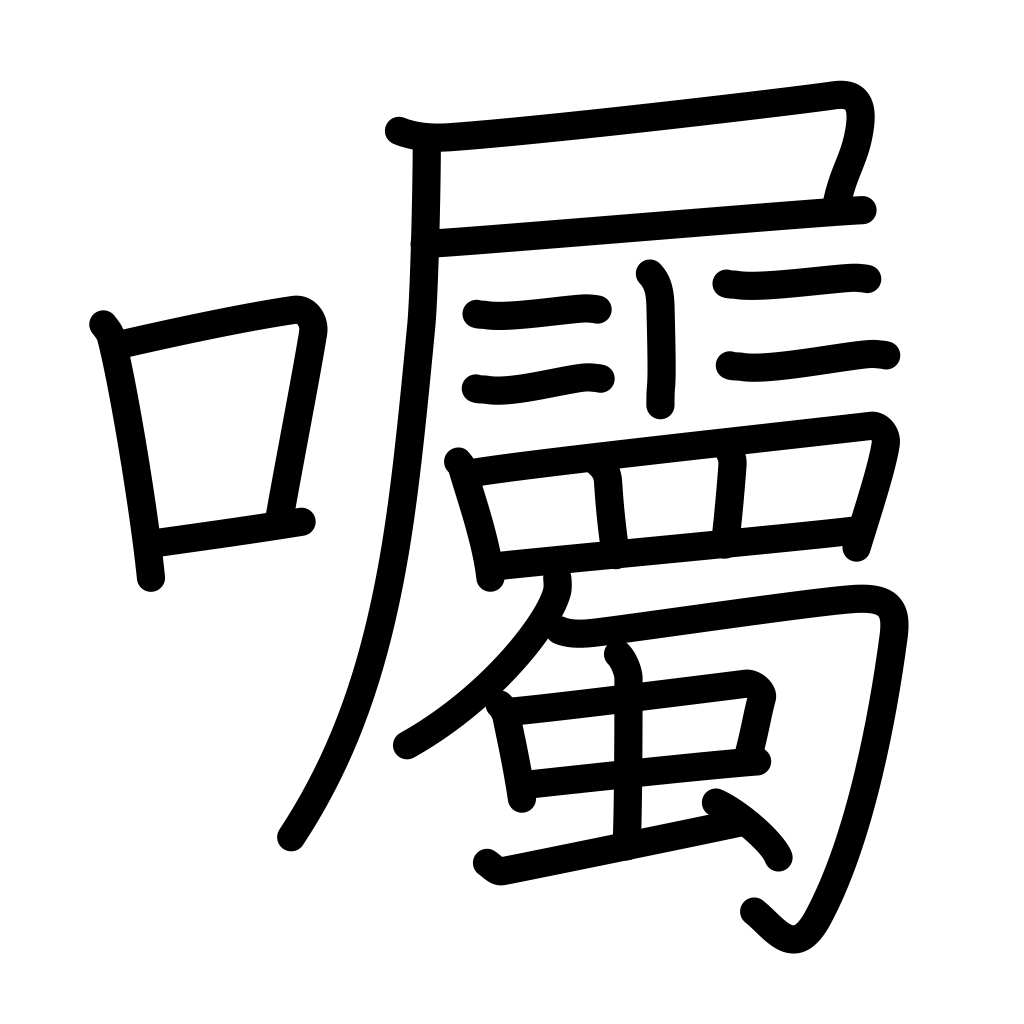
Meaning: request, send a message